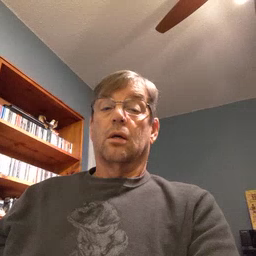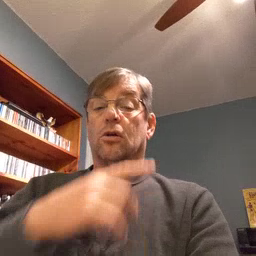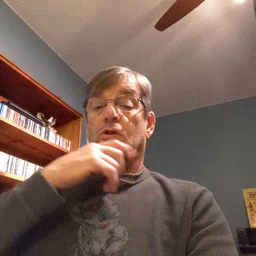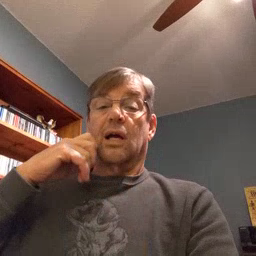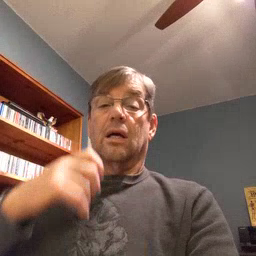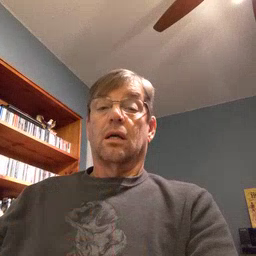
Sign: dry